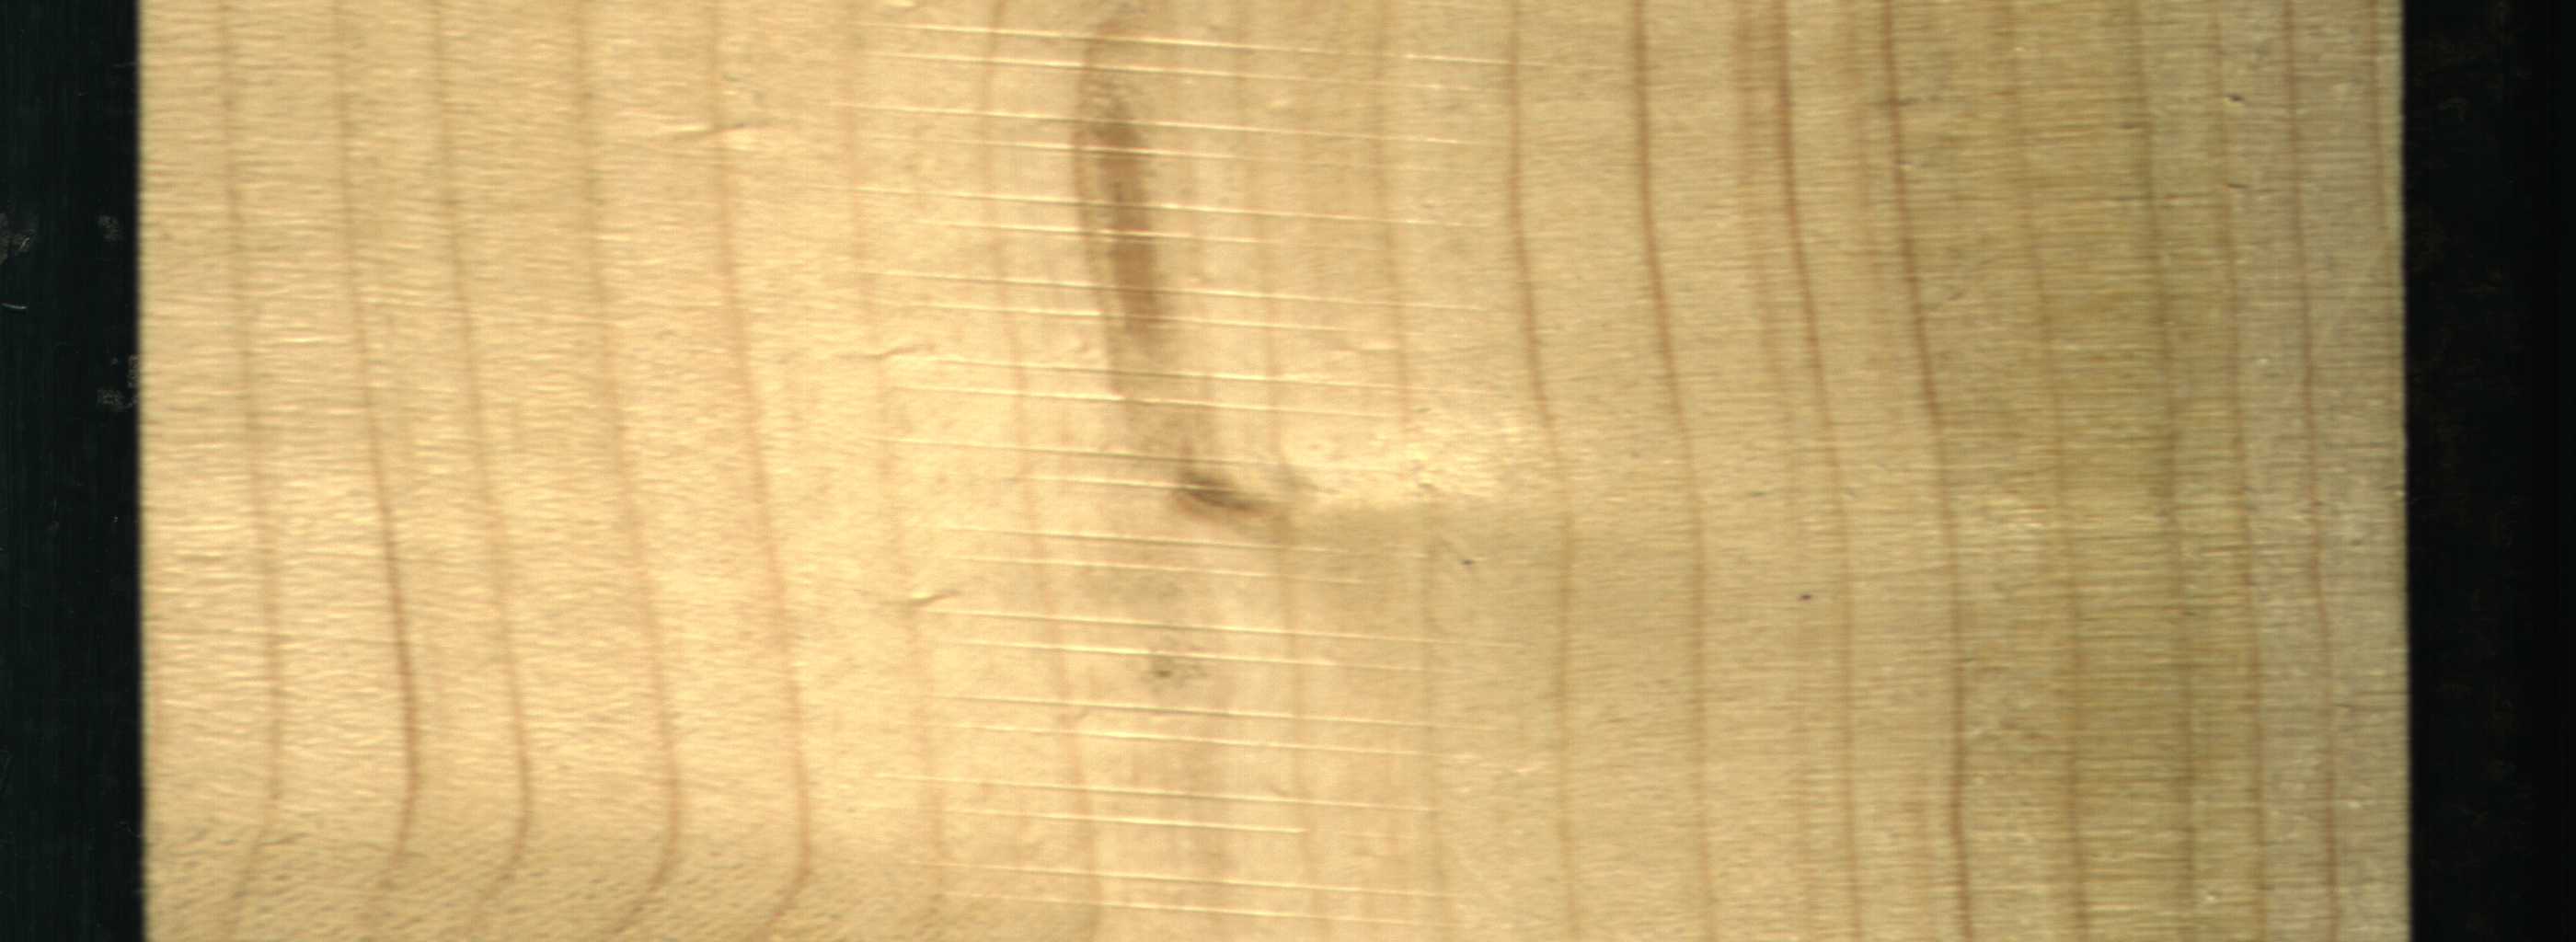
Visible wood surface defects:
Live_Knot